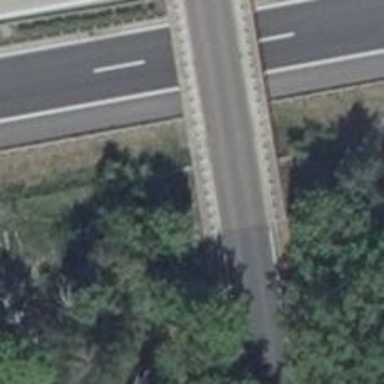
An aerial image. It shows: Tertiary road on asphalt surface on bridge.